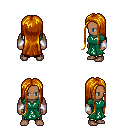
a pixel art fantasy rpg character, male body template, human, dark skin, sash dress, gold greaves, dark blonde extra-long hairstyle, white cloth bracers, four views (front, back, left, right), 2x2 character sprite sheet, small pixel art, hard edges, no anti-aliasing